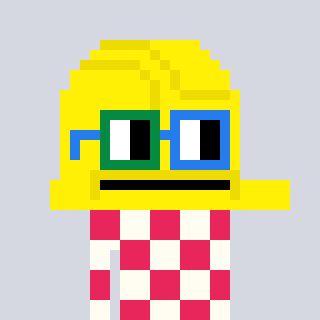
a pixel art character with square green and blue glasses, a construction helmet-shaped head and a grayscale-colored body on a cool background